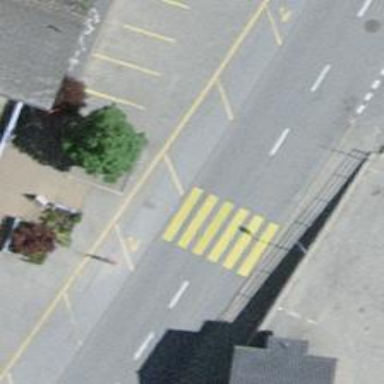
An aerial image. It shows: Uncontrolled zebra crossing on the road.